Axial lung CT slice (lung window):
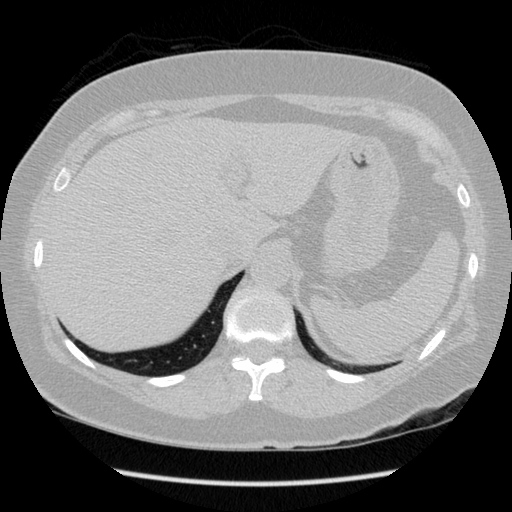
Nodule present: no